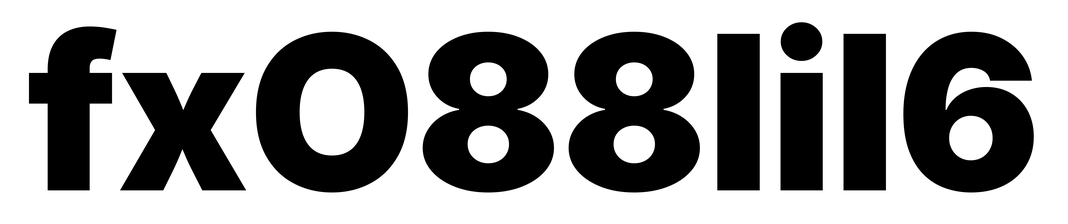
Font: Inter_Black